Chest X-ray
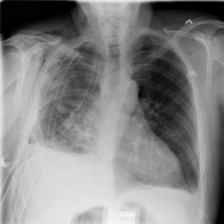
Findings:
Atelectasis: negative
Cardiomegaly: negative
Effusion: negative
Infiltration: negative
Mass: negative
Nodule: negative
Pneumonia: negative
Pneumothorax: negative
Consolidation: negative
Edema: negative
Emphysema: negative
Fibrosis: negative
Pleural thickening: negative
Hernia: negative